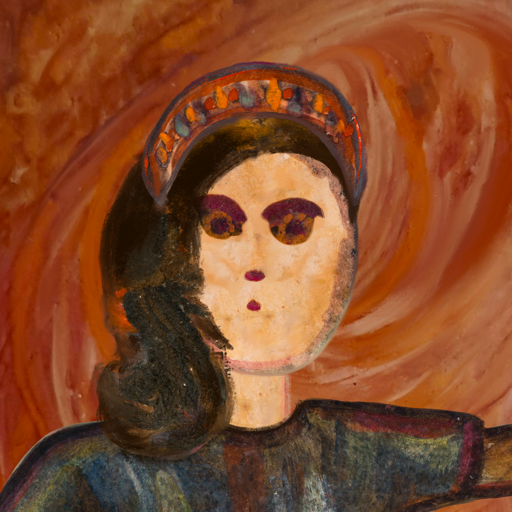
Background: Pious_Lady, Head And Neck Front: Childish, Face Front: Doll, Bust: Mosgoul, Hair Front: Gypsy_Queen, Head Accessory: Hypocrite, Second Necklace: Blank, Necklace: Blank, Baby: Blank